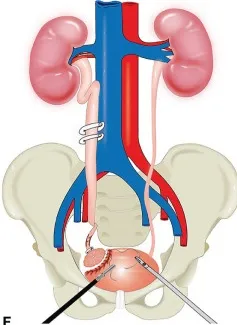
Schematic diagram of total intracorporeal laparoscopic kidney autotransplantation. (C) Bladder cuff excision.
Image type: radiology (ct)